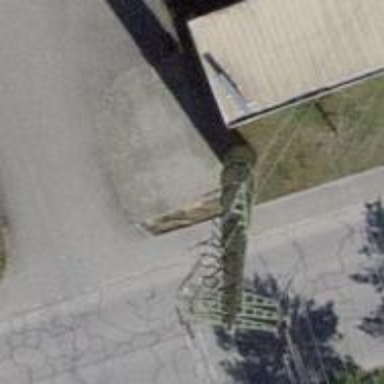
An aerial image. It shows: Three cables of power line.